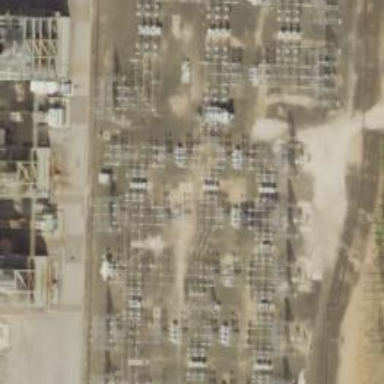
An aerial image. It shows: Switch for power supply.